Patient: sex M, age 61
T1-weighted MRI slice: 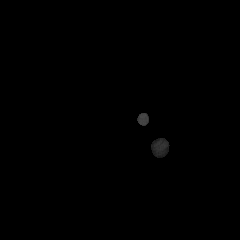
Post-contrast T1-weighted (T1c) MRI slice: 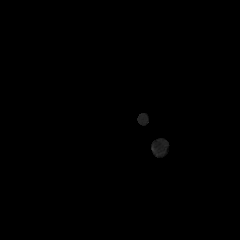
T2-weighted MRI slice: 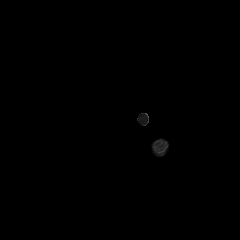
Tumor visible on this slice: no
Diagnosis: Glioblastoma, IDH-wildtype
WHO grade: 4